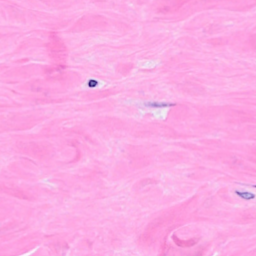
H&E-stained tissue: Breast